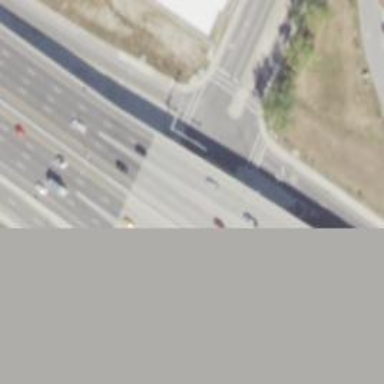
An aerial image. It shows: Bridge along trunk link highway.